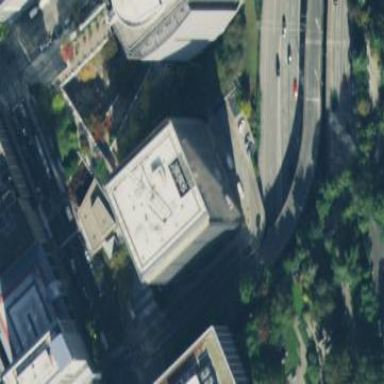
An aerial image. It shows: Office building.